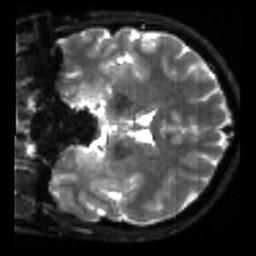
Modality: sbref
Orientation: coronal
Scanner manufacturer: siemens
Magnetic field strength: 3 T
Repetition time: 4 s
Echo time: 0.0594 s